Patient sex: F
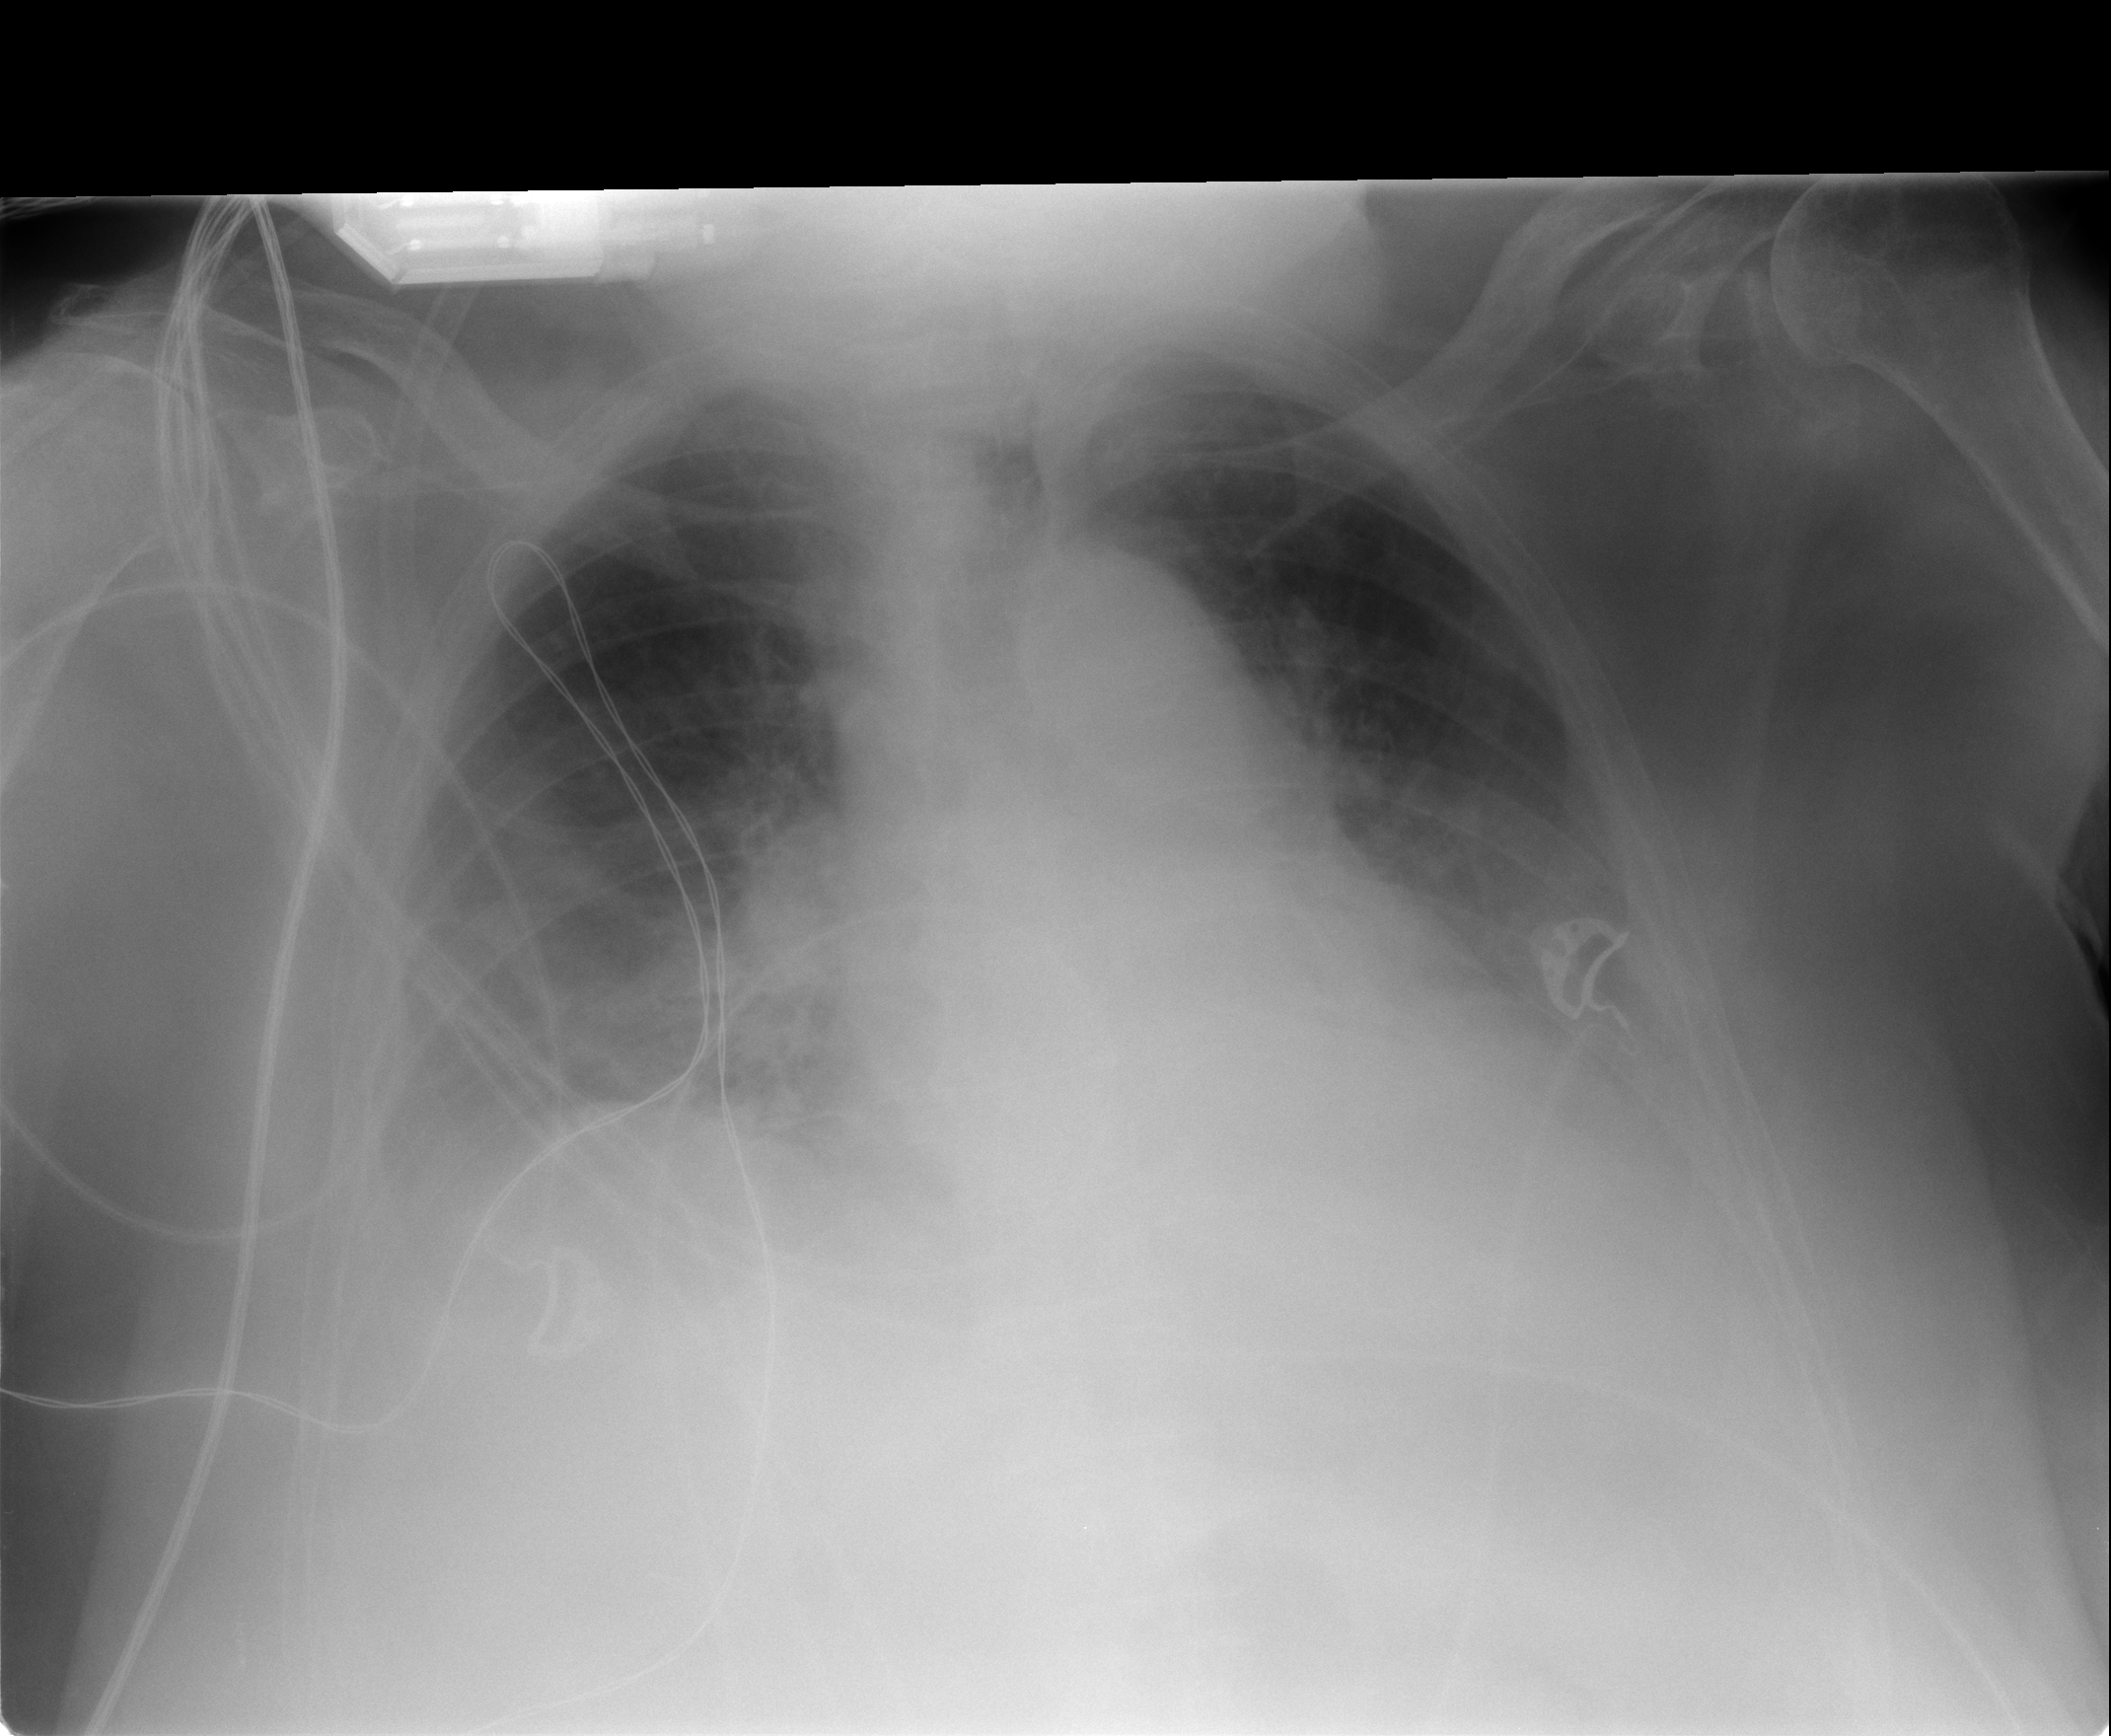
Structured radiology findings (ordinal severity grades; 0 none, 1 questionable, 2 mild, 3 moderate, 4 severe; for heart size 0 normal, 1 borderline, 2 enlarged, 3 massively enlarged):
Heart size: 2
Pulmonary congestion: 2
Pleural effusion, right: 2
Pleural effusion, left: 2
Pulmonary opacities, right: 3
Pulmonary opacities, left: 2
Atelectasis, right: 2
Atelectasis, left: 2